Question: I opened Visual Studio 2012 Express for Web on my Windows 7 machine. I created an ASP.NET Empty Web Application named "EduPortal". I added a Web User Control to the project. In this User Control I put a button and a textbox and a button in a form. This is the code I used:
'''
<%@ Control Language="C#" AutoEventWireup="true" CodeBehind="WebUserControl1.ascx.cs" Inherits="EduPortal.WebUserControl1" %>
<form runat="server">
<asp:TextBox ID="TextBox1" runat="server"></asp:TextBox>
<br />
<asp:Button ID="Button1" runat="server" Text="Button" />
</form>
'''
I then built and ran the program. I got an error page from IIS Express, which instructed me to run these two commands on a command prompt in the IIS Express Install Directory:
'''
appcmd set config /section:system.webServer/directoryBrowse /enabled:true
appcmd set config ["SITE_NAME"] /section:system.webServer/directoryBrowse /enabled:true
'''
The first command ran without error. The second command, however, gave this message:
'''
ERROR ( message:Cannot find SITE object with identifier "[SITE_NAME]". )
'''
Anyway, I ignored the error. I rebuilt my project in Visual Studio. Now when I run the project I get this page:

Why is this happening, and what steps can I take to fix it?
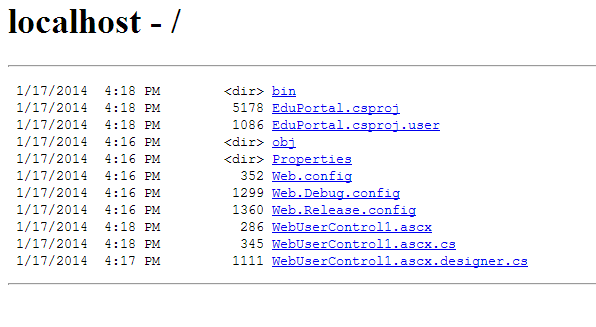
Answer: You don't have any pages in your application, so IIS is showing the first available item, which is the directory listing, since there are no pages. You'll need at an ASPX (WebForm) or HTML (straight html) in your project. ASCX files are user controls, they are components of an ASPX (WebForm) page and they can't be loaded directly through the browser.